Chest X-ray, PA view. Patient: 69 years old, sex M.
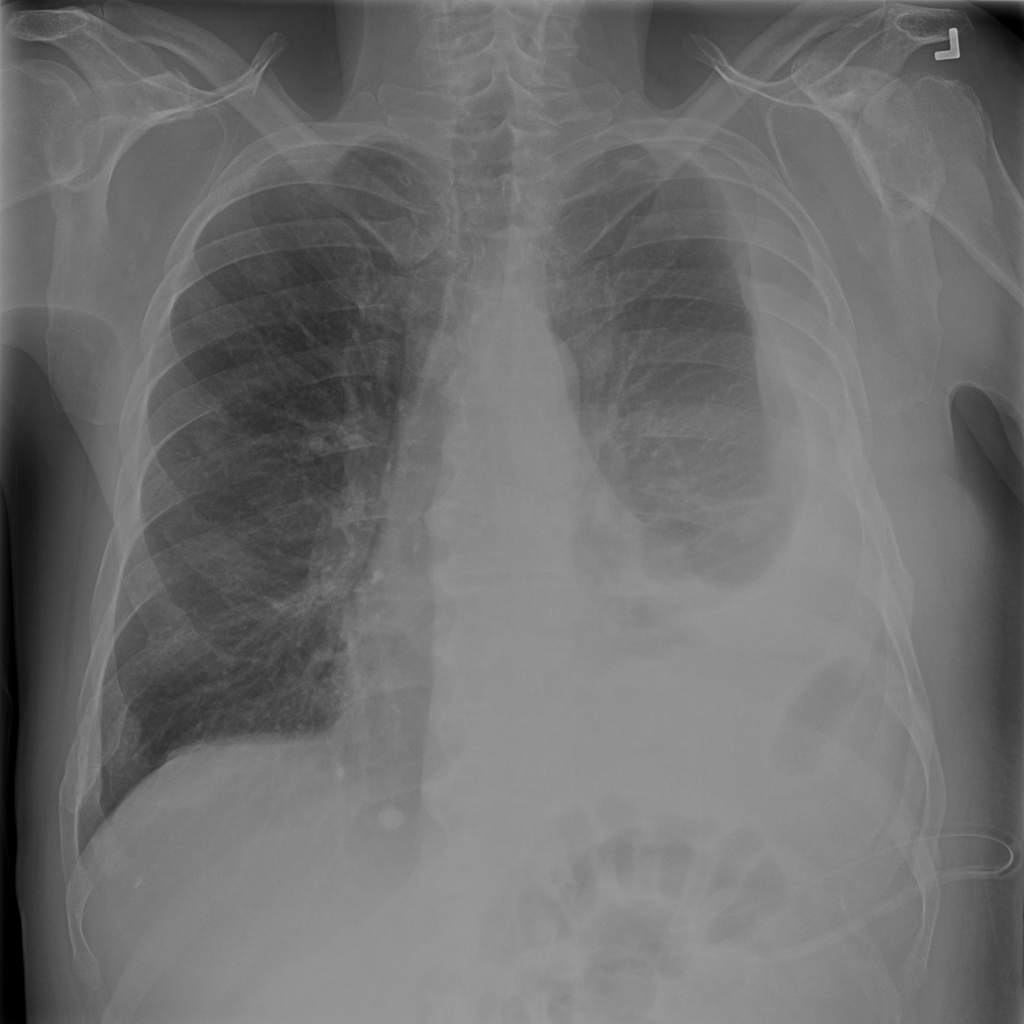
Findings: Effusion, Infiltration